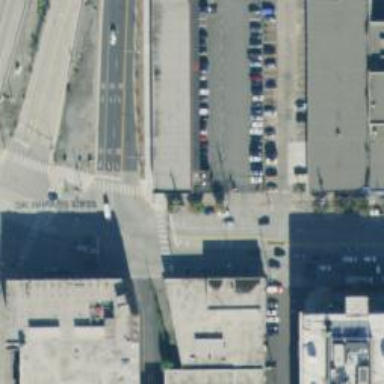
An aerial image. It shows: Marked footway crossing with zebra markings.